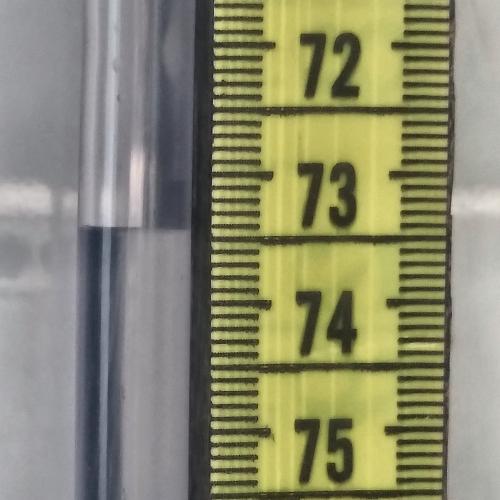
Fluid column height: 73.4 cm